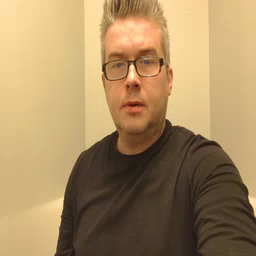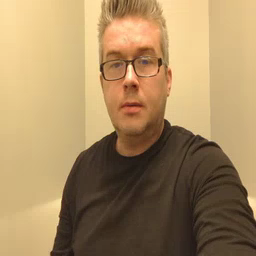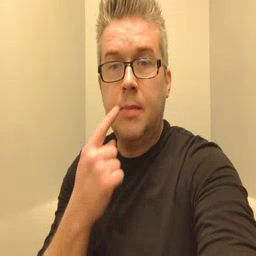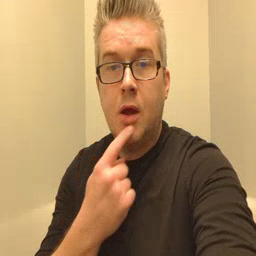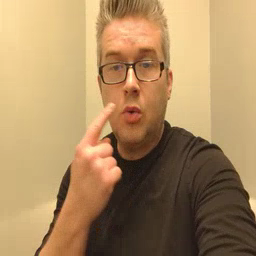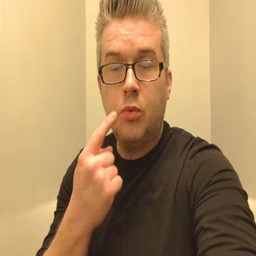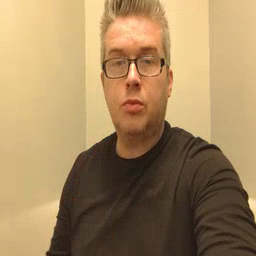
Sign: mouth